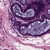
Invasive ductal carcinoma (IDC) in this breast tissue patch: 0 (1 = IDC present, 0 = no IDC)